Interaction volume radius: 5 \u00c5
Interaction volume height: 10 \u00c5
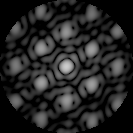
Disorder parameter: 0.2716